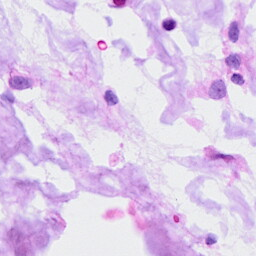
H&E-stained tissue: Ovarian